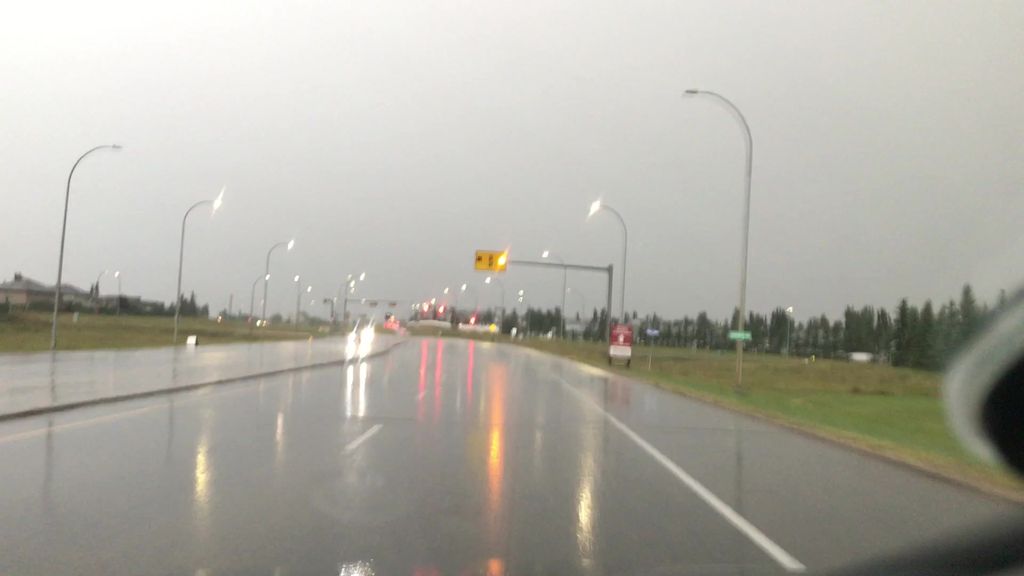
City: edmonton